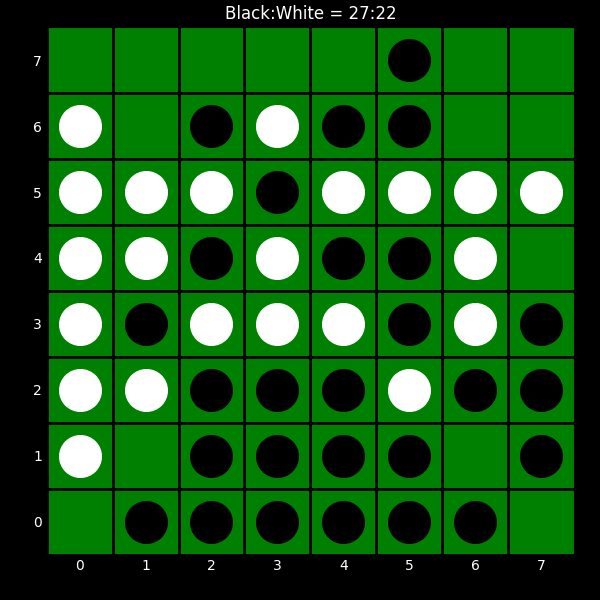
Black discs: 27
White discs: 22